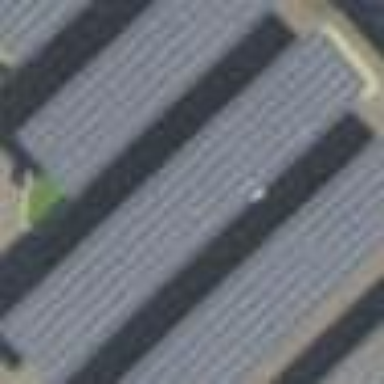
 generating power through renewable solar energy."